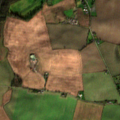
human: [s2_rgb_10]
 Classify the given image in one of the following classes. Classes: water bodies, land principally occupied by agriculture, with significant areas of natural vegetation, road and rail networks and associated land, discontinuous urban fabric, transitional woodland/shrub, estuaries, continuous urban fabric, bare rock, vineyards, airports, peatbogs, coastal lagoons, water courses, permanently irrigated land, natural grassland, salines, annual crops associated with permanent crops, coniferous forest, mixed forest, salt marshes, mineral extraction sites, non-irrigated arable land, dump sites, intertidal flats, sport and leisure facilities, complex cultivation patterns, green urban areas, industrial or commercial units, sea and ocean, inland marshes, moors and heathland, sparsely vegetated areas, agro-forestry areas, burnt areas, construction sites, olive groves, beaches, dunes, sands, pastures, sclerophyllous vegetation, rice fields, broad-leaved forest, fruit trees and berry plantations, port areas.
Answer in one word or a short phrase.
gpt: non-irrigated arable land, land principally occupied by agriculture, with significant areas of natural vegetation